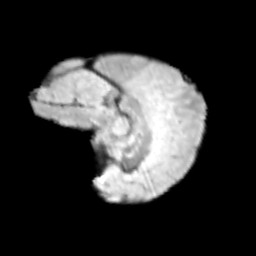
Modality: T2w
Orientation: sagittal
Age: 11
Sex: female
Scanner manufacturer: siemens
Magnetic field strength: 3 T
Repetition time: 3.8 s
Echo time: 0.07 s